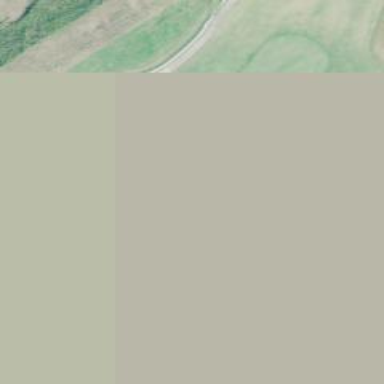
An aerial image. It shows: Golf fairway in the image.